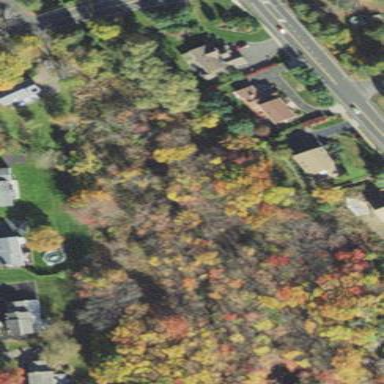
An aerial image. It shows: Existing Preserved Open Space in woodland area.